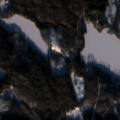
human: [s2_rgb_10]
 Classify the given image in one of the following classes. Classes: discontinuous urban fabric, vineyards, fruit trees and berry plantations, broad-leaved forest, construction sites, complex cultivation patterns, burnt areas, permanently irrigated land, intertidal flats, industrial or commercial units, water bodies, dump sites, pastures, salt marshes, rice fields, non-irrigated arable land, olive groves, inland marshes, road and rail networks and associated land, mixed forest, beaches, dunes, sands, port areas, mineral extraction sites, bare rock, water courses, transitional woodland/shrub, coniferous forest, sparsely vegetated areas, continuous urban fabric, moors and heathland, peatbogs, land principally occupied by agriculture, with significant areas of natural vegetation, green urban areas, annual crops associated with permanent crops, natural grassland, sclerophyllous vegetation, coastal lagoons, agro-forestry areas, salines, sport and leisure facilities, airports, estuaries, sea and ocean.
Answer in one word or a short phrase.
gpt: coniferous forest, transitional woodland/shrub, water bodies